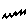
Label: zigzag